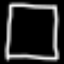
Label: square